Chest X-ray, AP view. Patient: 27 years old, sex M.
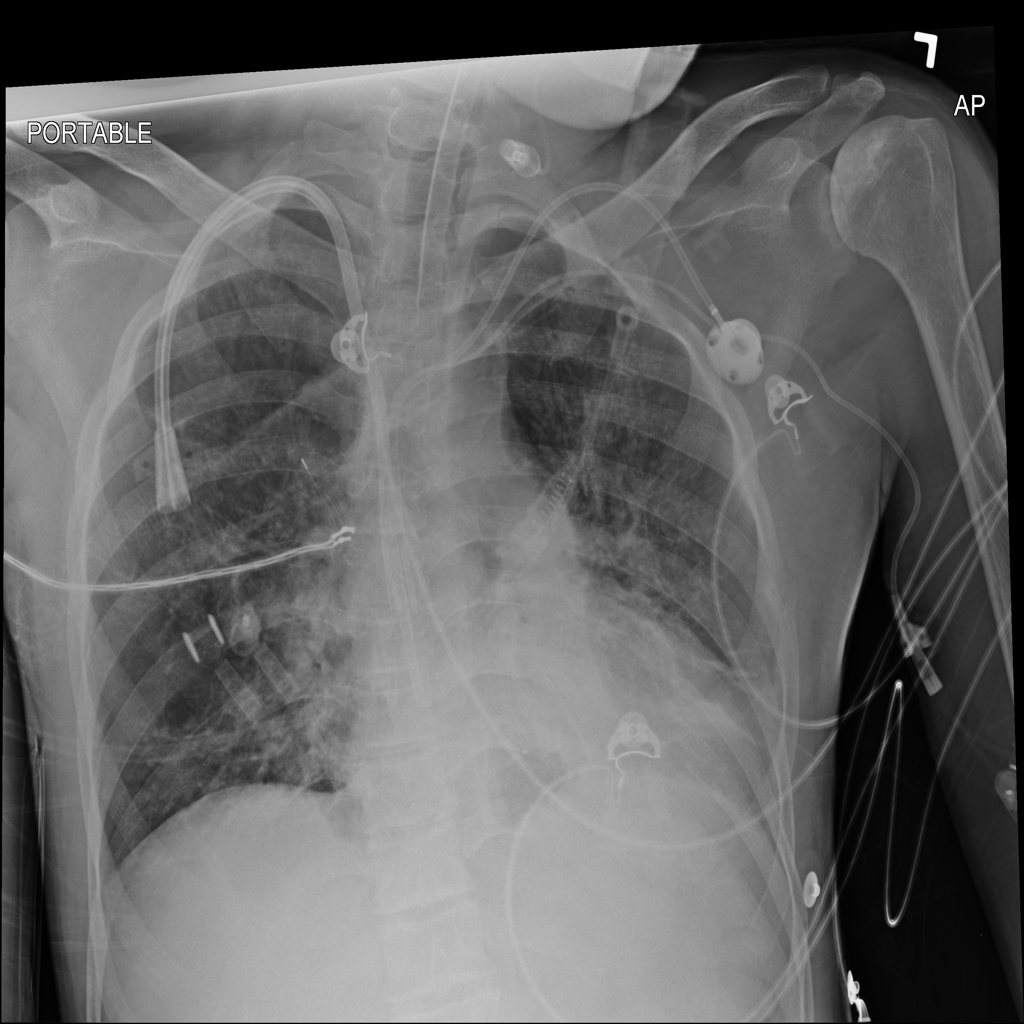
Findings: Atelectasis, Infiltration